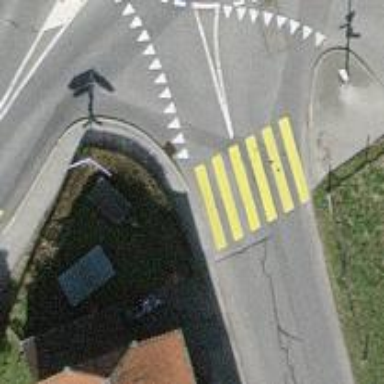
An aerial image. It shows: Marked crossing on the road.